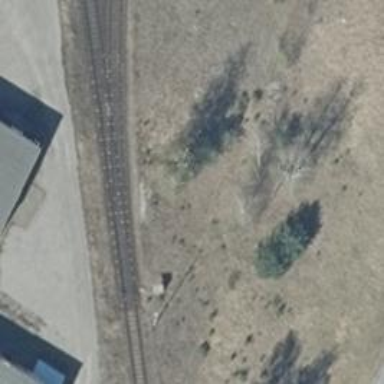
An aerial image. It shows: Abandoned railway yard.